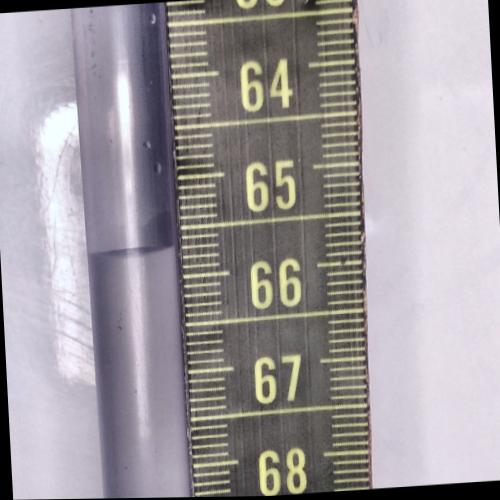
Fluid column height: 65.7 cm